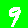
Digit: 9